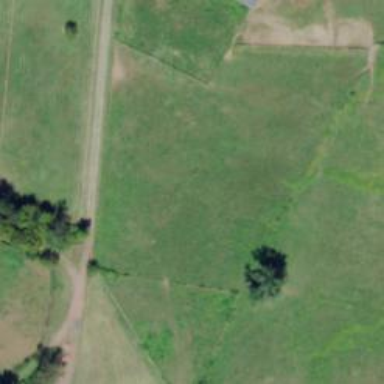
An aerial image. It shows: Equestrian pitch for leisure land use.